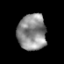
Tissue: prostate
Cell type: T cells
Senescence score: 0.2431
Nuclear area (px): 1006
Mean DAPI intensity: 141.06